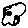
Label: cloud